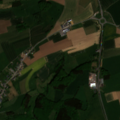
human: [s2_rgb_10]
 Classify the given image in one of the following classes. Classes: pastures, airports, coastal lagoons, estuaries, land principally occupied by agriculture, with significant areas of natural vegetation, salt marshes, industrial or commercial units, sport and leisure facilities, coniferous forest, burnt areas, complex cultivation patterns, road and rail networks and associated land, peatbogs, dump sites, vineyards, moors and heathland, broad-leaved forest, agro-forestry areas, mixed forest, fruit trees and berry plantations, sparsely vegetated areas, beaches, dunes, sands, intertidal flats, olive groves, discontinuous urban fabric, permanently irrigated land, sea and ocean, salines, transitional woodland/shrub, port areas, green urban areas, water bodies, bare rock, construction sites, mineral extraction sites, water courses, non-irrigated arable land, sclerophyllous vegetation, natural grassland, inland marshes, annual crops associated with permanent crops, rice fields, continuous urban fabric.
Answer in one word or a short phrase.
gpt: discontinuous urban fabric, non-irrigated arable land, complex cultivation patterns, mixed forest